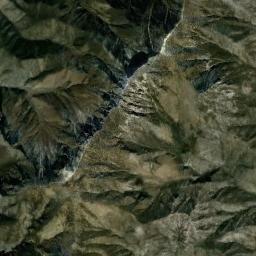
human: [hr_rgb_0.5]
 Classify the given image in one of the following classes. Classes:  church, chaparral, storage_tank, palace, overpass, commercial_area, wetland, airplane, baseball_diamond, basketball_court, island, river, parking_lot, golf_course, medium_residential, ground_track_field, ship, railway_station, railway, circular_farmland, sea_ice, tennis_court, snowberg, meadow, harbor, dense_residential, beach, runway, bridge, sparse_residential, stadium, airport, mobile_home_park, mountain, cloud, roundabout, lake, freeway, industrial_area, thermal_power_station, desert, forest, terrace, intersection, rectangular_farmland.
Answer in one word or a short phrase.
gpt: mountain